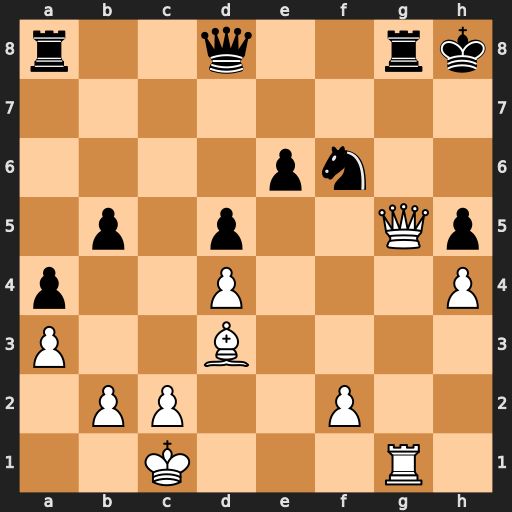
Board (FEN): r2q2rk/8/4pn2/1p1p2Qp/p2P3P/P2B4/1PP2P2/2K3R1
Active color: w
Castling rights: -
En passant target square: -
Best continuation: Qh6+ Nh7 Qxh7#